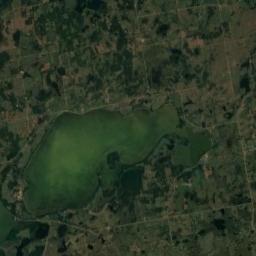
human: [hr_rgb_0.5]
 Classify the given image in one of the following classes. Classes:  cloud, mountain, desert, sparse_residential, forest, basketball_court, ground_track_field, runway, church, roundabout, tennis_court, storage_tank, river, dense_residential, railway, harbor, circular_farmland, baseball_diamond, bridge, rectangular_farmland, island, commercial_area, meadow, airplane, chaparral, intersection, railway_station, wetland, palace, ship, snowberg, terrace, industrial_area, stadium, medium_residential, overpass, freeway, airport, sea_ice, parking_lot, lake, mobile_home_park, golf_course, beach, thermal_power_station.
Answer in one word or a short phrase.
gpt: lake